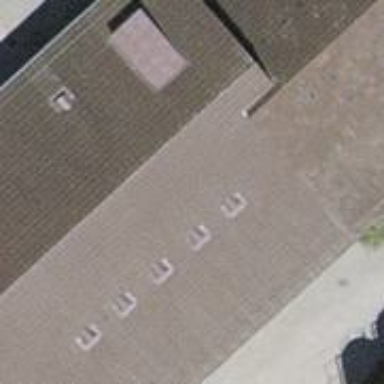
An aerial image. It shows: Industrial building with gabled roof.